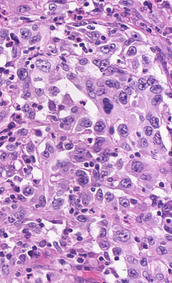
Tumor epithelial tissue: yes
Tumor-associated stroma tissue: no
Normal tissue: no